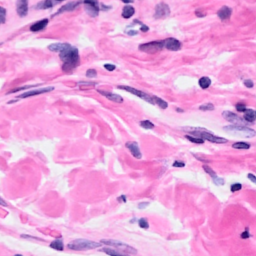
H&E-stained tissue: Breast